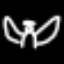
Label: angel